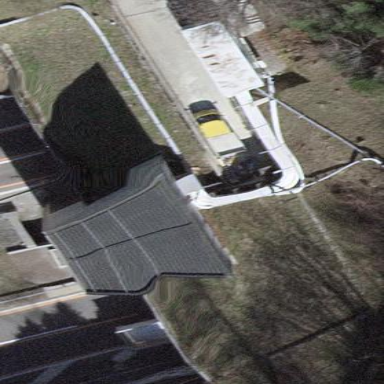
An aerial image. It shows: Service building.